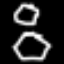
Label: octagon